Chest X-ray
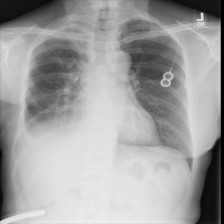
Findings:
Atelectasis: negative
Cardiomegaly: negative
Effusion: positive
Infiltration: negative
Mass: negative
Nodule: negative
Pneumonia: negative
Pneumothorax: negative
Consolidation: negative
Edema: negative
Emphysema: negative
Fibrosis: positive
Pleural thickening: negative
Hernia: negative